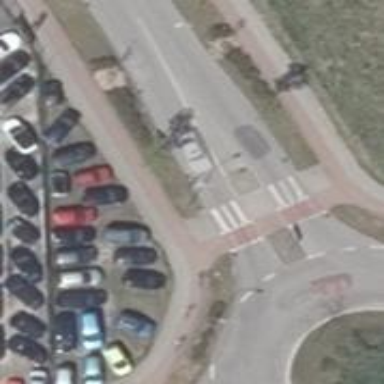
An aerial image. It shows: Footway crossing with asphalt surface and island in the middle.